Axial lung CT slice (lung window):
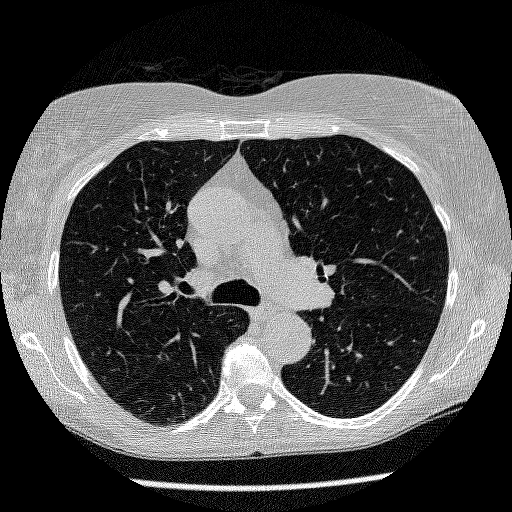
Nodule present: no